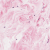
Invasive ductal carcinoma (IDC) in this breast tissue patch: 0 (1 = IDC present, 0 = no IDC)